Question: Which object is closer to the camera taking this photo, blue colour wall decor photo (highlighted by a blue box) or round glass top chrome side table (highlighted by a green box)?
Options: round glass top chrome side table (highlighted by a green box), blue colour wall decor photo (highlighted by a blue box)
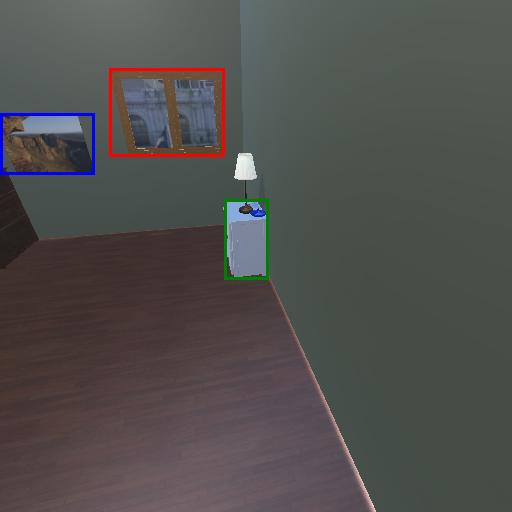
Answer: round glass top chrome side table (highlighted by a green box)